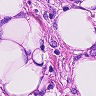
Metastatic tissue present: yes